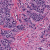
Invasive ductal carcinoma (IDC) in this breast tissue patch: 1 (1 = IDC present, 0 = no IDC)